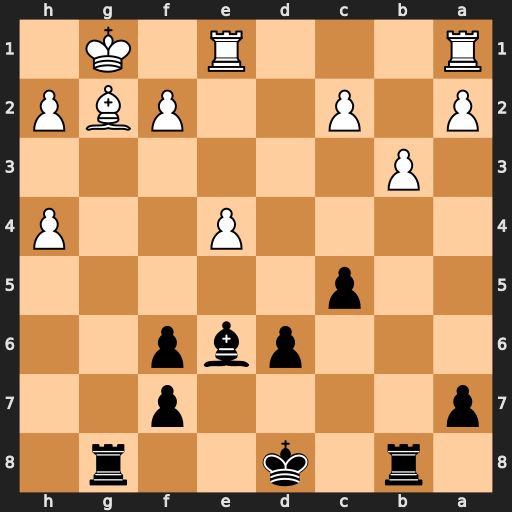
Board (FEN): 1r1k2r1/p4p2/3pbp2/2p5/4P2P/1P6/P1P2PBP/R3R1K1
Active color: b
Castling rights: -
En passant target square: -
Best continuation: Bh3 Re3 Bxg2 Rg3 Rxg3